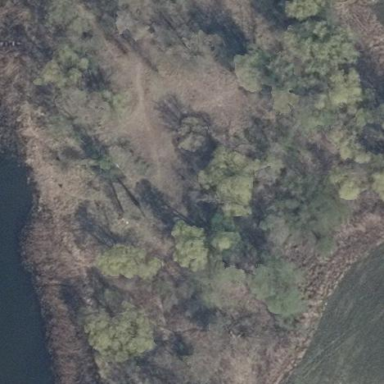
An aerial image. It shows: Reedbed in wetland area.